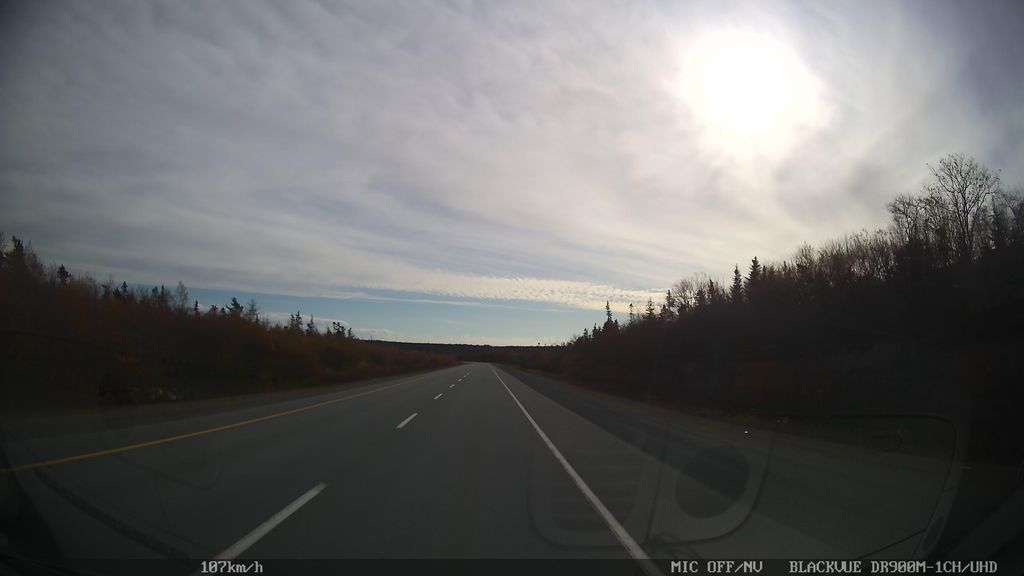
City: halifax